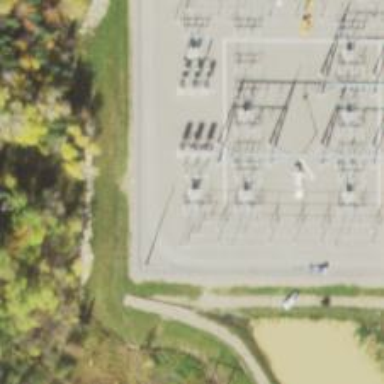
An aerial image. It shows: Switch used for power control.